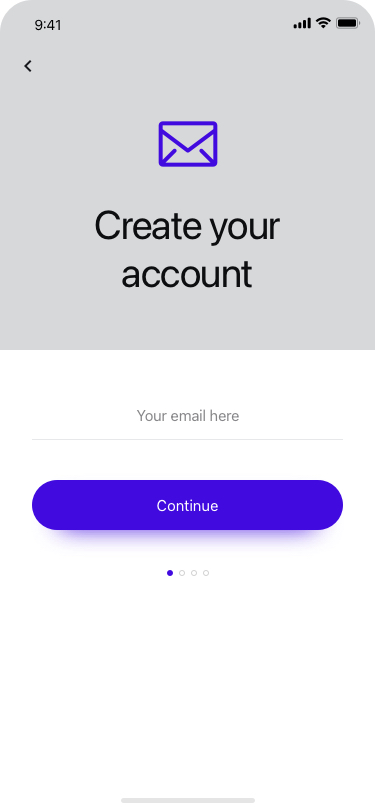
Text in this UI design:
Create your account
Your email here
Continue